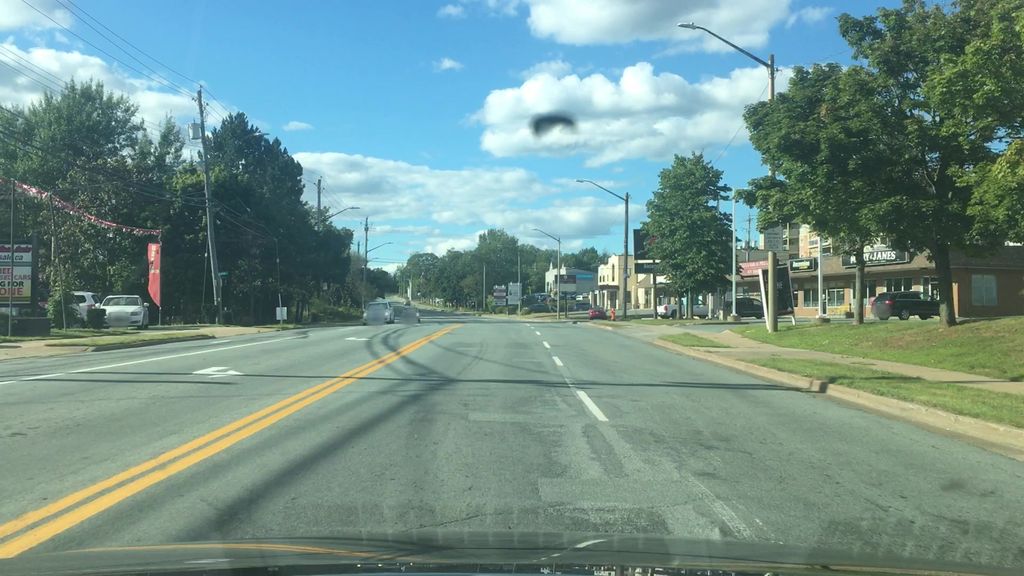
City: halifax